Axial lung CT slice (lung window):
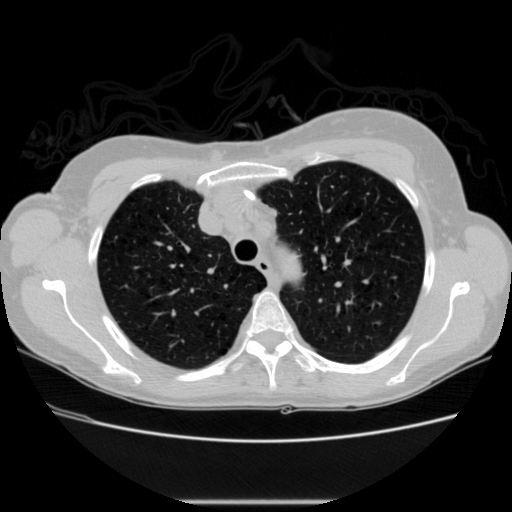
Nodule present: no